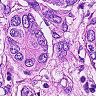
Metastatic tissue present: yes